Here is a 2-D grayscale rendering of raw rotating-machine vibration samples (signal-to-image). Classify the rotor condition as one of: normal, misalignment, unbalance, looseness.
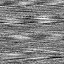
Answer: unbalance